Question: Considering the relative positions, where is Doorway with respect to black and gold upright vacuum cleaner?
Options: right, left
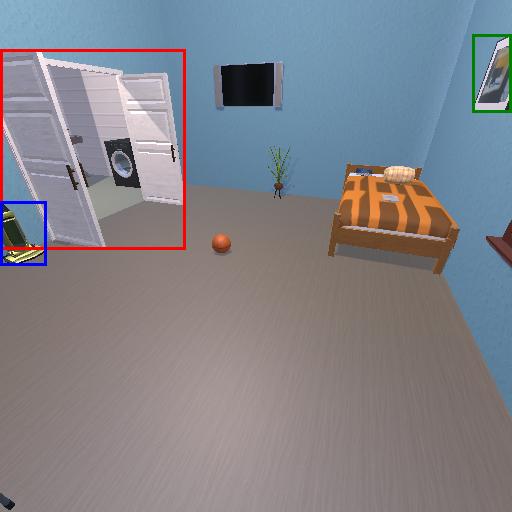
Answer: right